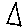
Label: triangle